Interaction volume radius: 5 \u00c5
Interaction volume height: 50 \u00c5
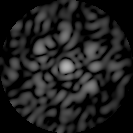
Disorder parameter: 0.7318